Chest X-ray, AP view. Patient: 54 years old, sex M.
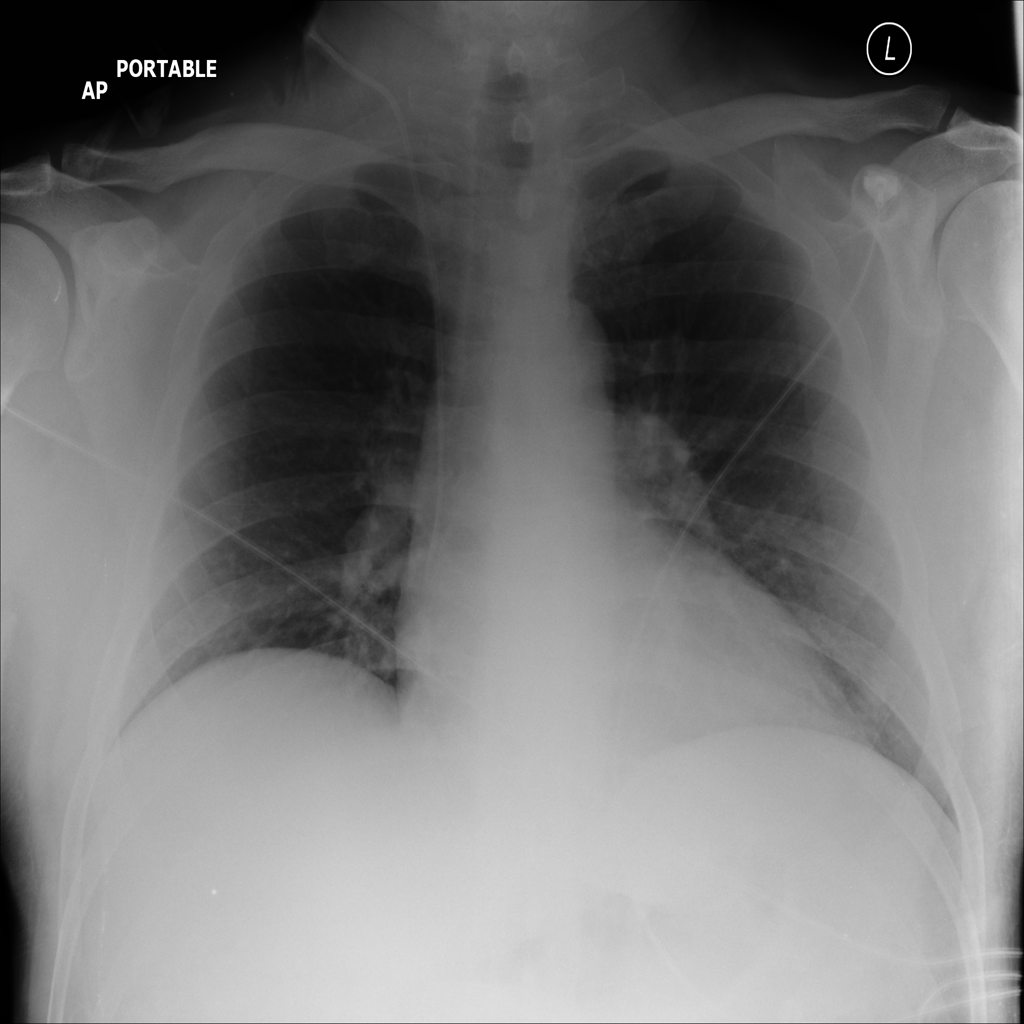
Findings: No Finding